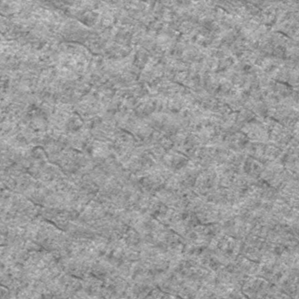
Label: frost